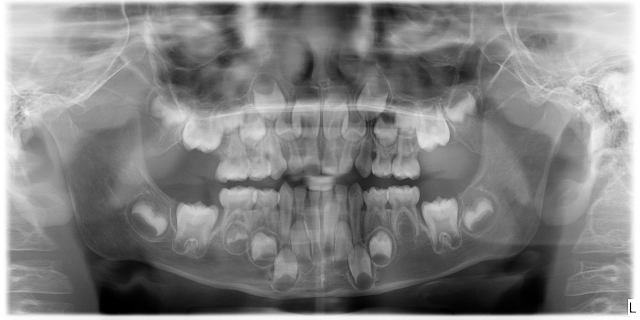
child